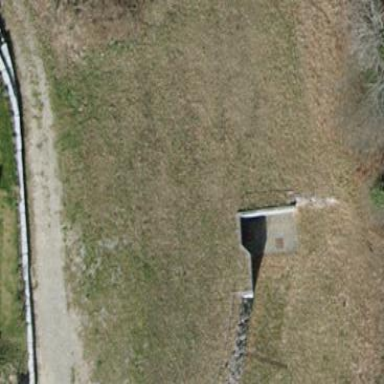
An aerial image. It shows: Covered reservoir building.